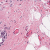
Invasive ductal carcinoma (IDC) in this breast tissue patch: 0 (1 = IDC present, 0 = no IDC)